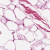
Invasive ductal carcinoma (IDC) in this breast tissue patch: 0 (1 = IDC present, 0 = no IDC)